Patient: sex M, age 52
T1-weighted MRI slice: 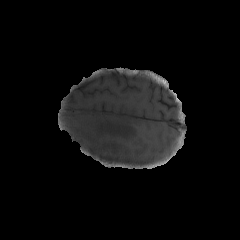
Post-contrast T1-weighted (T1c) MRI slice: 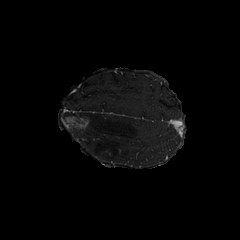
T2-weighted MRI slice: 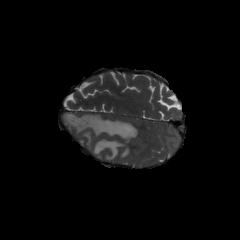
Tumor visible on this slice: yes
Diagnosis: Glioblastoma, IDH-wildtype
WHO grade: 4